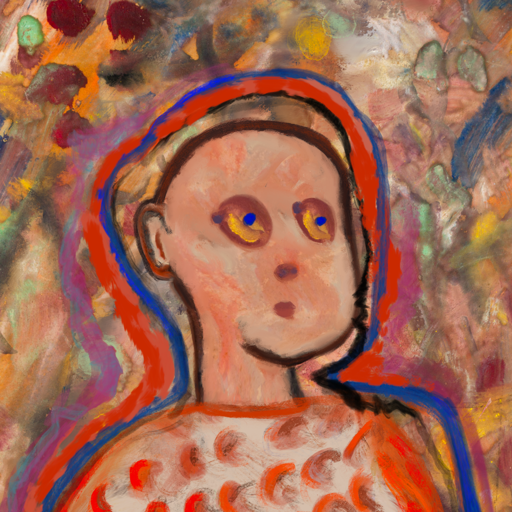
Background: Mother_And_Son_Mother, Head And Neck Side: Roy_Bahadur, Face Side: Mother_And_Son_Son, Bust: Rupkatha, Hair Side: Experience, Head Accessory: Blank, Second Necklace: Blank, Necklace: Blank, Baby: Blank